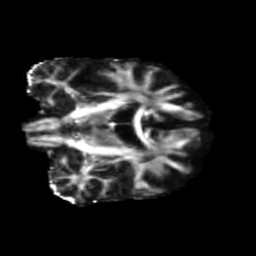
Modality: FA
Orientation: coronal
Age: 73
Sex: female
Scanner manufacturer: siemens
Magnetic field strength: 3 T
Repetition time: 5.25 s
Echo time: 0.08 s